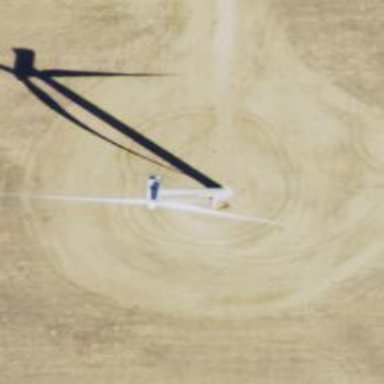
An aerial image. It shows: Wind generator powered by Vestas horizontal axis wind turbine.